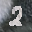
Label: 2